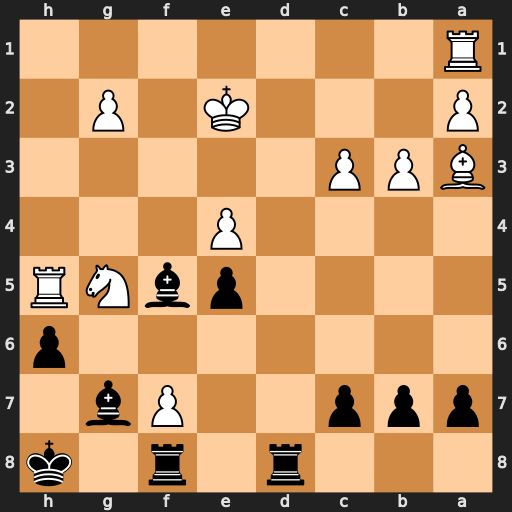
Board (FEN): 3r1r1k/ppp2Pb1/7p/4pbNR/4P3/BPP5/P3K1P1/R7
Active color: b
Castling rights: -
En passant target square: -
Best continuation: Bg4+ Ke3 Bxh5